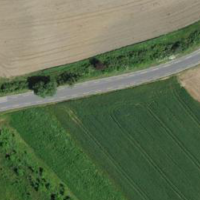
EUNIS habitat code: 52
Species observed at this site:
Buteo buteo
Phasianus colchicus